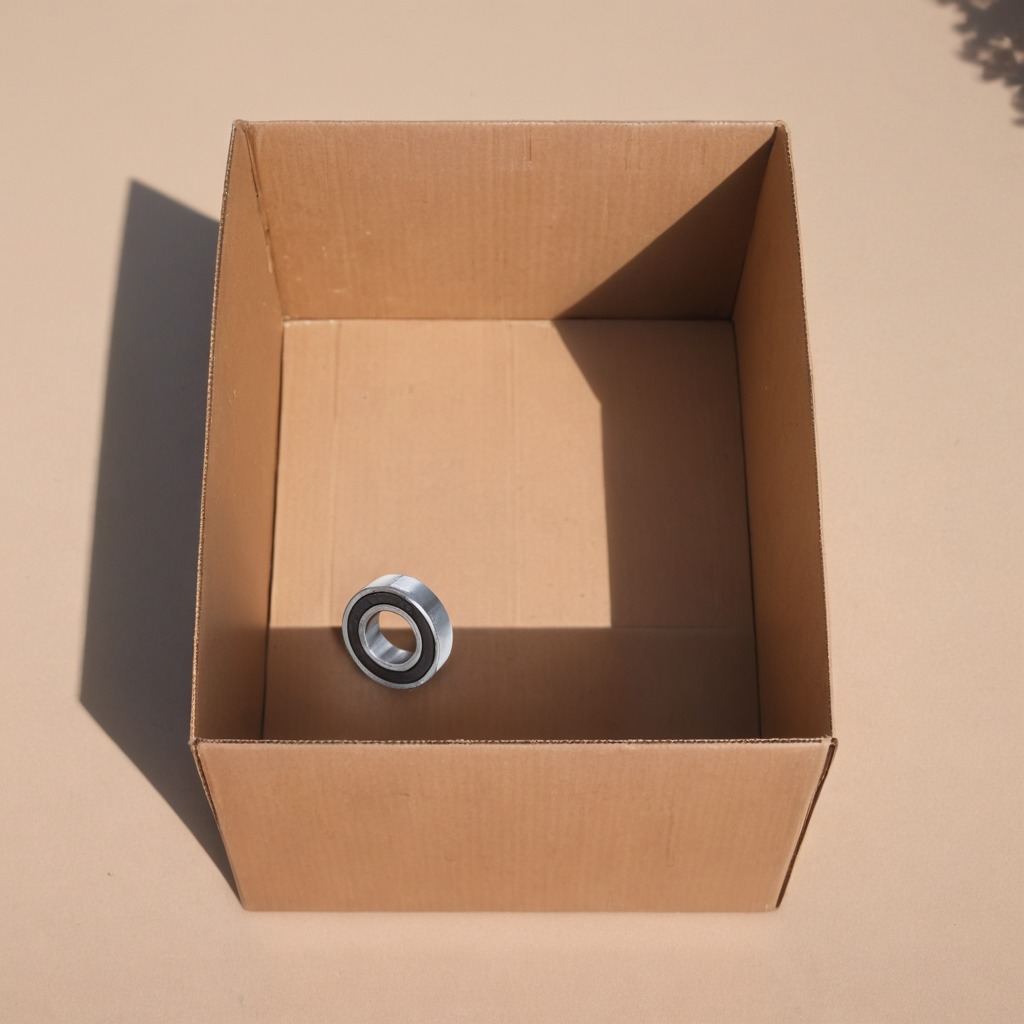
A metal ball bearing lying on the cardboard box surface.